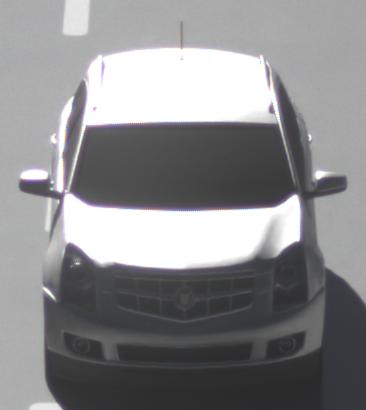
Make: Cadillac
Model: SRX 3.0 V6
Detailed model: SRX (II)
Model produced from: 2010/12
Model produced until: 2012/01
Doors: 5
Color: white
Road condition: wet road
Daytime: morning or afternoon
Contrast: high contrast